Question: Hey guys bit of a complication here, I have a create account page and it just inserts data into a mysql db:
'''
protected void Button1_Click(object sender, EventArgs e)
{
OdbcConnection cn = new OdbcConnection("Driver={MySQL ODBC 3.51 Driver}; Server=localhost; Database=gymwebsite2; User=root; Password=commando;");
cn.Open();
OdbcCommand cmd = new OdbcCommand("INSERT INTO User (Email, FirstName, SecondName, DOB, Location, Aboutme, username, password) VALUES ('" + TextBox1.Text + "', '" + TextBox2.Text + "', '" + TextBox3.Text + "', '" + TextBox4.Text + "', '" + TextBox5.Text + "', '" + TextBox6.Text + "', '" + TextBox7.Text + "', '" + TextBox8.Text + "')", cn);
cmd.ExecuteNonQuery();
{
//e.Authenticated = true;
Response.Redirect("Login.aspx");
// Event useradded is true forward to login
}
}
}
'''
But here is my problem on the create account page I have added a fileupload control and I would like to upload a image and save the imageurl in the pictures table:
'''
string filenameDB = Path.GetFileName(FileUploadControl.FileName);
string fileuploadpath = Server.MapPath("~/userdata/" + theUserId + "/uploadedimage/") + Path.GetFileName(FileUploadControl.FileName);
FileUploadControl.SaveAs(fileuploadpath);
string fileuploadpaths = ("~/userdata/" + theUserId + "/uploadedimage/") + filenameDB;
StatusLabel.Text = "Upload status: File uploaded!";
OdbcCommand cmd = new OdbcCommand("INSERT INTO Pictures VALUES picturepath ='" + fileuploadpaths + "' WHERE UserId = '" + theuserid + "'", cn);
cmd.ExecuteNonQuery();
'''
The first problem is the sql syntax I need to combine the fileupload with my buttonclick so it would be INSERT INTO two tables User and Pictures but the problem after that is how on earth do I get the userid if the account isnt created yet? AHHH lol
Table structure:

So to sum it up I need to Insert user details into the user table and upload to the project file AND insert the imageUrl into the pictures table (stored like so ~/userdata/2/uploadedimages/bla.jpg) as you can see the pictures table is a 1-1 relationship to the user table so its dependant on the userid which be4 the account is created there is no userid so not sure if there is a way to stagger the code so the user details are inserted first then use a session to retrieve that userid then insert the imageurl into the pictures table?
Or Maybe there is some funky function that some clever person has already came upon this issue or maybe its just a simple sql syntax decombobulator.
'''
protected void Button1_Click(object sender, EventArgs e)
{
if (FileUpload1.HasFile)
{
try
{
OdbcConnection cn = new OdbcConnection("Driver={MySQL ODBC 3.51 Driver}; Server=localhost; Database=gymwebsite2; User=root; Password=commando;");
cn.Open();
OdbcCommand cmd = new OdbcCommand("INSERT INTO User (Email, FirstName, SecondName, DOB, Location, Aboutme, username, password) VALUES ('" + TextBox1.Text + "', '" + TextBox2.Text + "', '" + TextBox3.Text + "', '" + TextBox4.Text + "', '" + TextBox5.Text + "', '" + TextBox6.Text + "', '" + TextBox7.Text + "', '" + TextBox8.Text + "')", cn);
OdbcCommand sc = new OdbcCommand("SELECT LAST_INSERT_ID()", cn);
//convert LAST INSERT into string theUserId
string filenameDB = Path.GetFileName(FileUpload1.FileName);
string fileuploadpath = Server.MapPath("~/userdata/" + theUserId + "/uploadedimage/") + Path.GetFileName(FileUpload1.FileName);
FileUpload1.SaveAs(fileuploadpath);
string fileuploadpaths = ("~/userdata/" + theUserId + "/uploadedimage/") + filenameDB;
Label10.Text = "Upload status: File uploaded!";
OdbcCommand cm = new OdbcCommand("INSERT INTO Pictures (picturepath, UserId) VALUES ('" + fileuploadpaths + "', " + theUserId + ")", cn);
cmd.ExecuteNonQuery();
}
catch (Exception ex)
{
Label10.Text = "Upload status: The file could not be uploaded. The following error occured: " + ex.Message;
}
//e.Authenticated = true;
//Response.Redirect("Login.aspx");
// Event useradded is true forward to login
}
}
}
'''
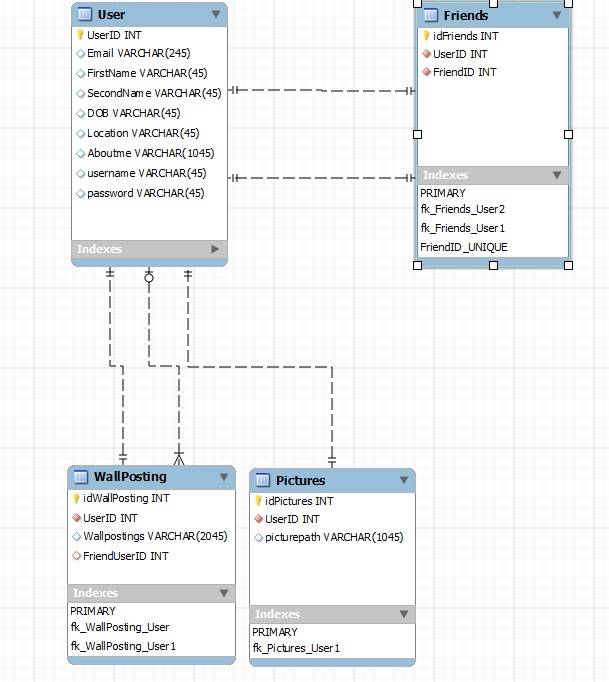
Answer: If pictures is 1:1 with users, is it possible to put the picture path in the user table?
If not, MySQL has a last_insert_id() function allowing you to get the last auto-increment value from a table (in this case User) - usually the primary key.